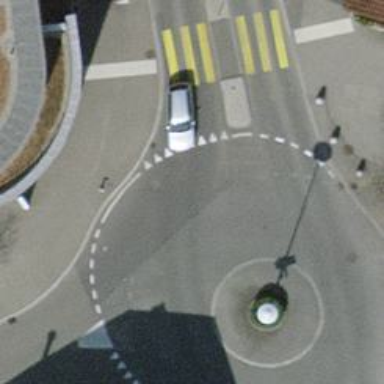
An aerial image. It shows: Tertiary road made of asphalt leading to roundabout junction.